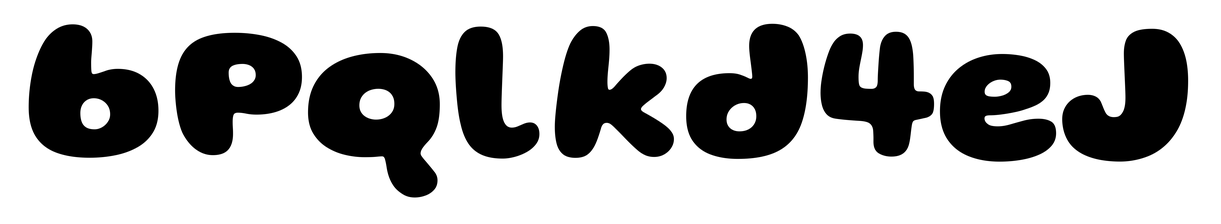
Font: Gluten_ExtraBold